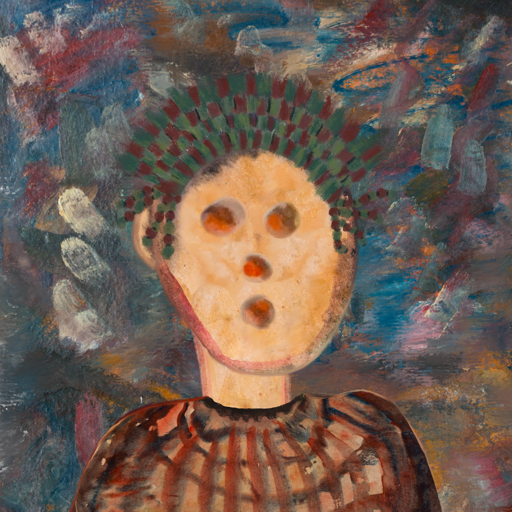
Background: Boggyland, Head And Neck Front: Childish, Face Front: Rupkatha, Bust: Orphan, Hair Front: Blank, Head Accessory: After_Raid_Crown, Second Necklace: Blank, Necklace: Blank, Baby: Blank